七年级 · 算术
 如图所示, 下列条件中能判定直线 $l_{1} / / l_{2}$ 的是 ( )

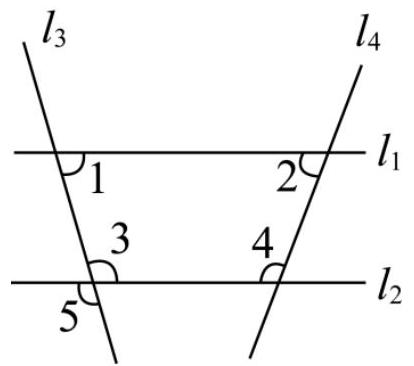
A. $\angle 1=\angle 2$
B. $\angle 1=\angle 5$
C. $\angle 1+\angle 3=180^{\circ}$
D. $\angle 3=\angle 5$

答案: C
解析: 【答案】C

解: $A$. 根据 $\angle 1=\angle 2$ 不能推出 $l_{1} / / l_{2}$, 故 $A$ 选项错误;

B. $\because \angle 5=\angle 3, \angle 1=\angle 5$,

$\therefore \angle 1=\angle 3$,

即根据 $\angle 1=\angle 5$ 不能推出 $l_{1} / / l_{2}$, 故 $B$ 选项错误;

C. $\because \angle 1+\angle 3=180^{\circ}$,

$\therefore l_{1} / / l_{2}$, 故 $C$ 选项正确;

D. 根据 $\angle 3=\angle 5$ 不能推出 $l_{1} / / l_{2}$, 故 $D$ 选项错误,故选 $C$.